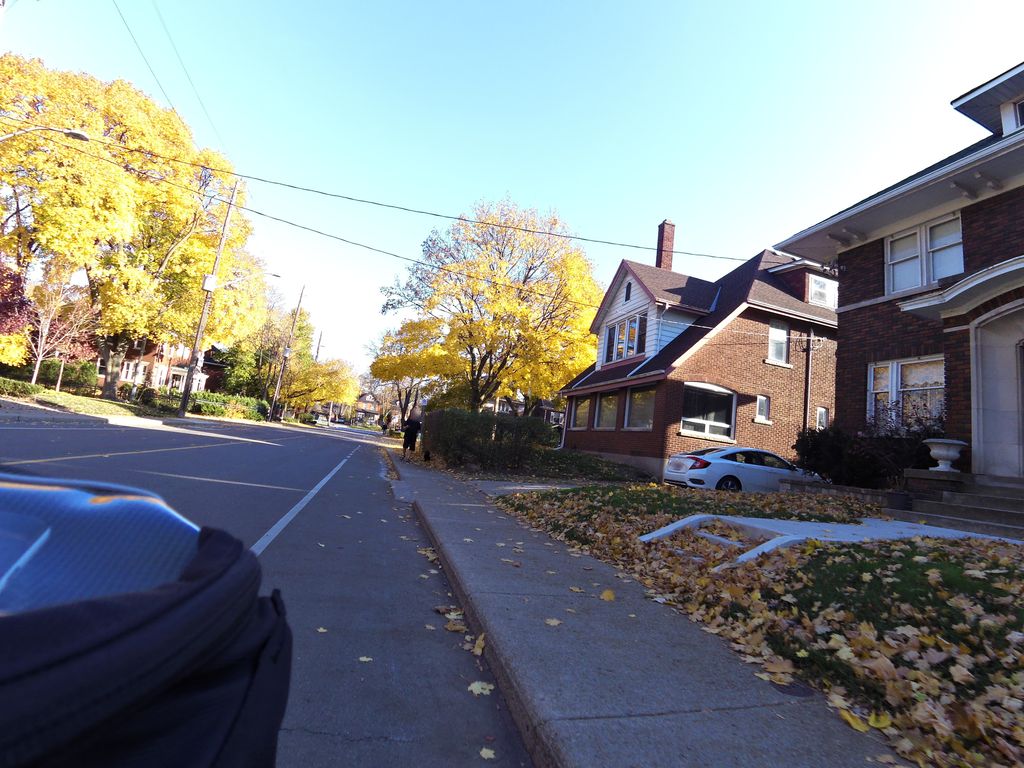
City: hamilton